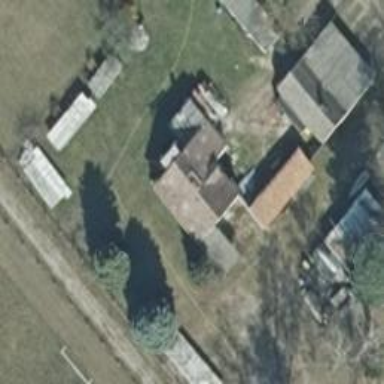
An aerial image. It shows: Simple house.